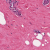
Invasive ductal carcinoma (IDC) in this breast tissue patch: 0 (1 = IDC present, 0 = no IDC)